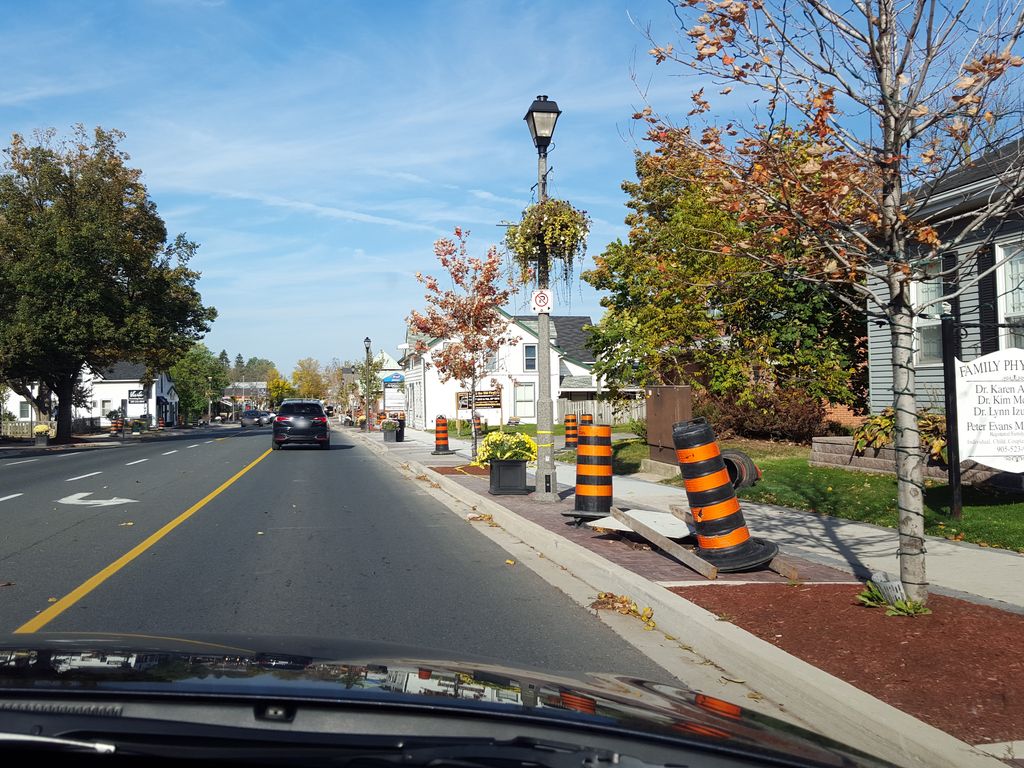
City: hamilton